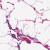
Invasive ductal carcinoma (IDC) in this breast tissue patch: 0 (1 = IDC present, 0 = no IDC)